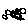
Label: circle